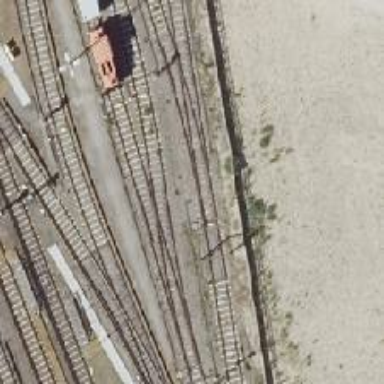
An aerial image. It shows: Railway switch with the turnout side on the left.